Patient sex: M
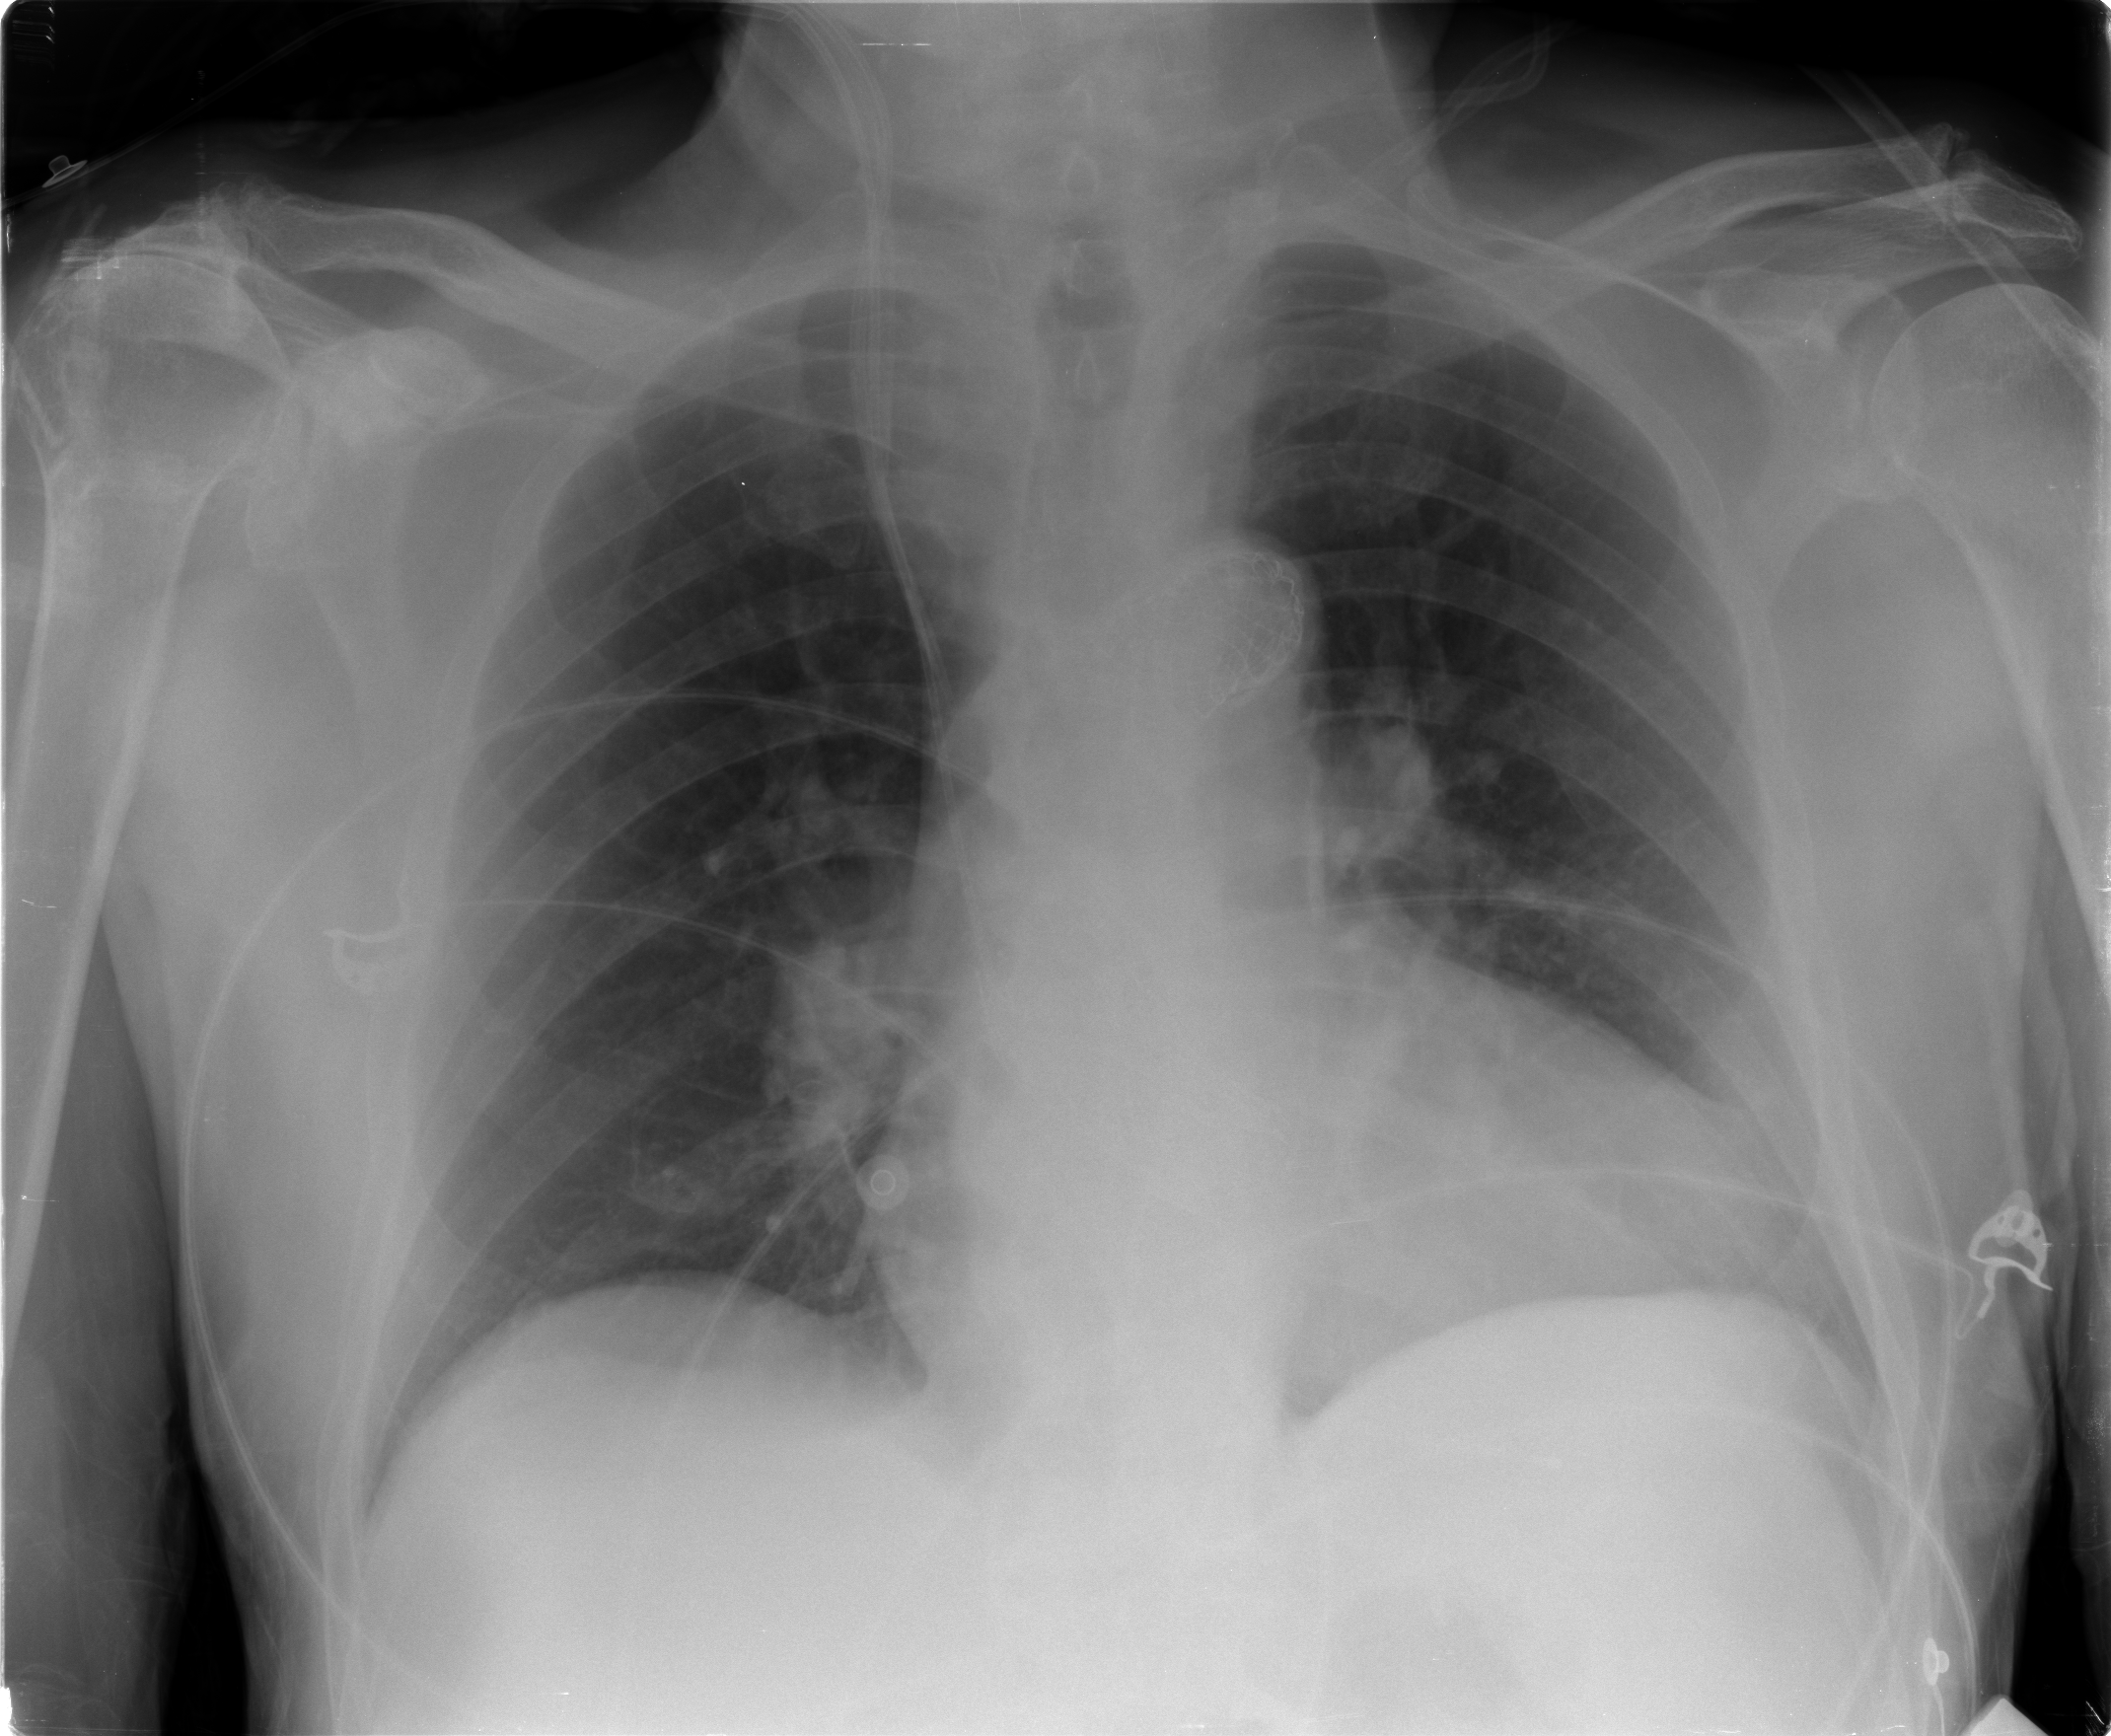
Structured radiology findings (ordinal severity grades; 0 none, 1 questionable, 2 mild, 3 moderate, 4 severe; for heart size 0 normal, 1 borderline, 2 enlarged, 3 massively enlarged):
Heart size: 2
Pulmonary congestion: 1
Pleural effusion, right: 0
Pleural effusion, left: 0
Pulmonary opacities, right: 0
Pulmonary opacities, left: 0
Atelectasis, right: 0
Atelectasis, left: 0